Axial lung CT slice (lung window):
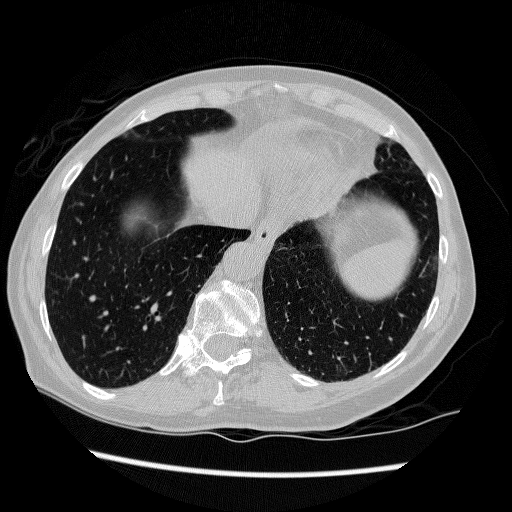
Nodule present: no